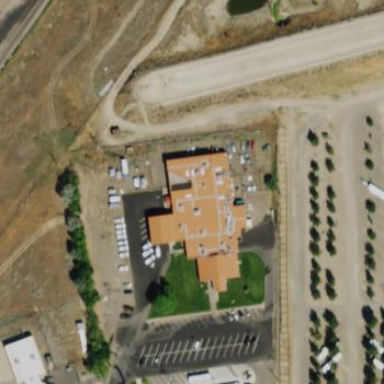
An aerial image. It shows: Public building.